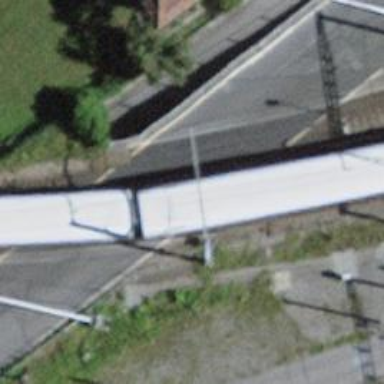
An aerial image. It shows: Full barrier level crossing along the railway.